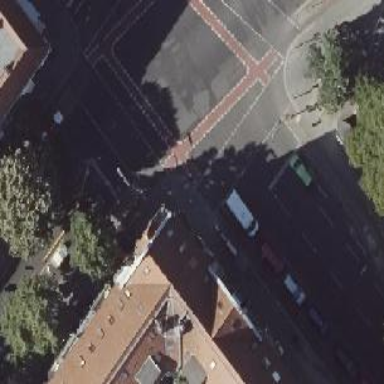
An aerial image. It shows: Road crossing with traffic signals.